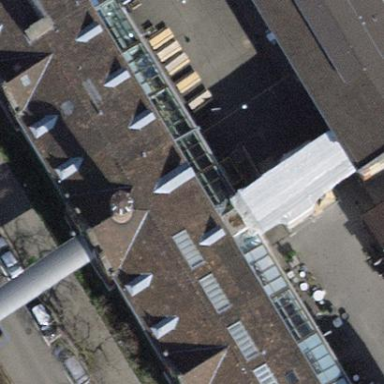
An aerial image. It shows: Gabled building with brown roof.